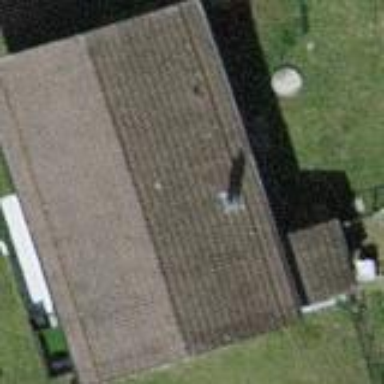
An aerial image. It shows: Gabled roof on residential building.